Sex: F
Age: 70
Scanner: Avanto
Primary tumour origin: Non-Small Cell Lung Cancer
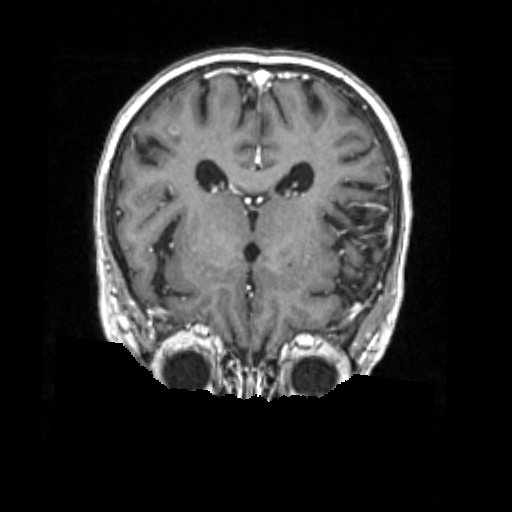
Segmented lesion volume (cc): 0.3576
Number of lesion components: 3